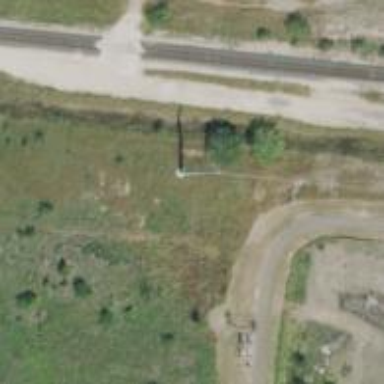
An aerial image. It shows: Power pole.